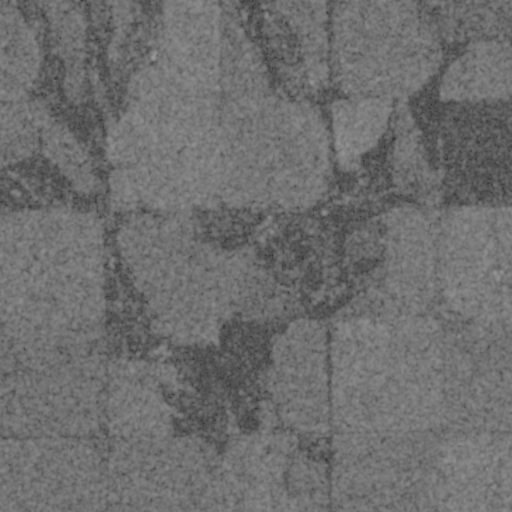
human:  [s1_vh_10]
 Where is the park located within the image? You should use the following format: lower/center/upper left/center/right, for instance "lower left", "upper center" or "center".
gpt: The park is located in the lower center of the image.
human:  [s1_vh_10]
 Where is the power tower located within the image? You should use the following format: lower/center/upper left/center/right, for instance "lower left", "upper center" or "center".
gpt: The power tower is located in the upper of the image.
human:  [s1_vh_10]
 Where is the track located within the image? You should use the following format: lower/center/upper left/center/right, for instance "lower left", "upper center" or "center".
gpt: There is no track in the image.

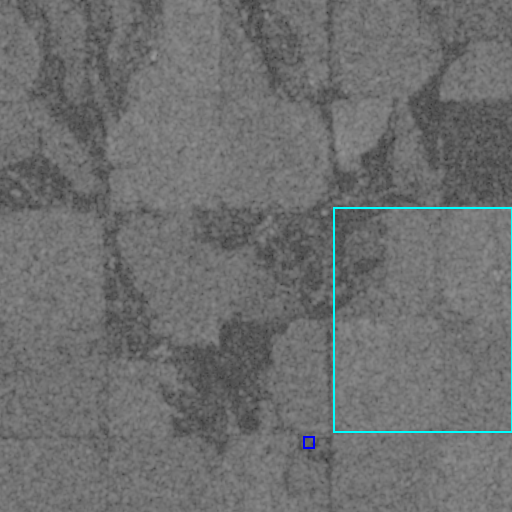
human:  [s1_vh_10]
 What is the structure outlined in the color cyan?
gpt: The structure outlined in cyan is a crop field.
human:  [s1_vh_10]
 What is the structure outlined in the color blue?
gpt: The structure outlined in blue is a park.
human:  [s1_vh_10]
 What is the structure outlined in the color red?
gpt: There is no red outline.